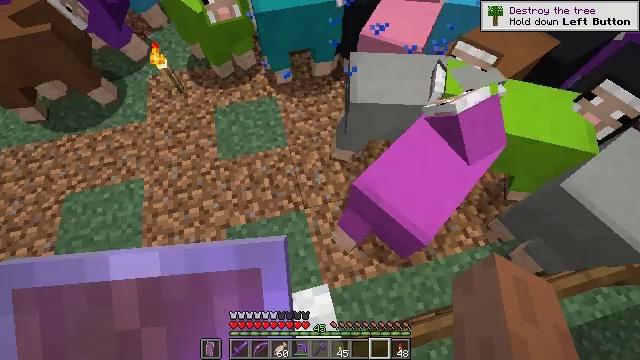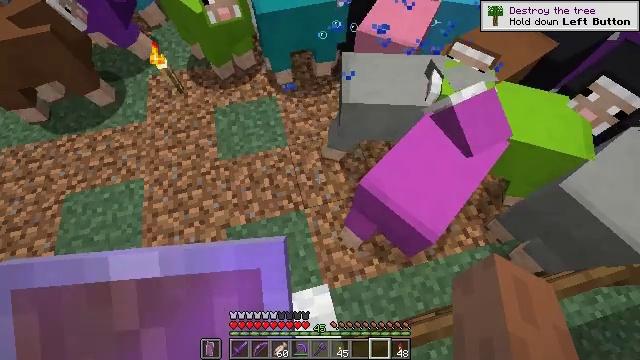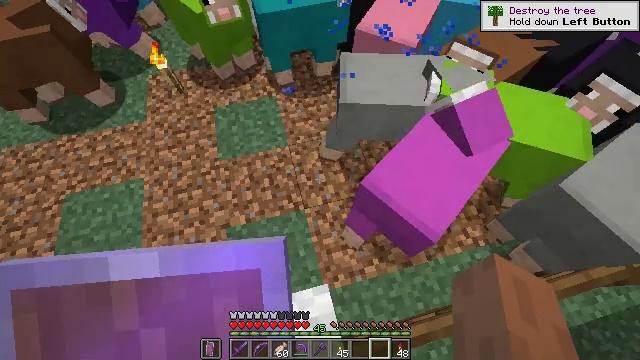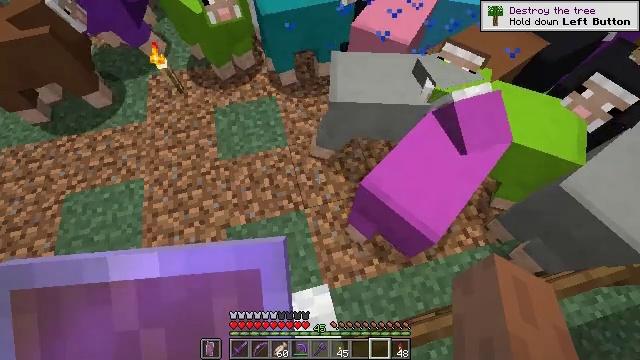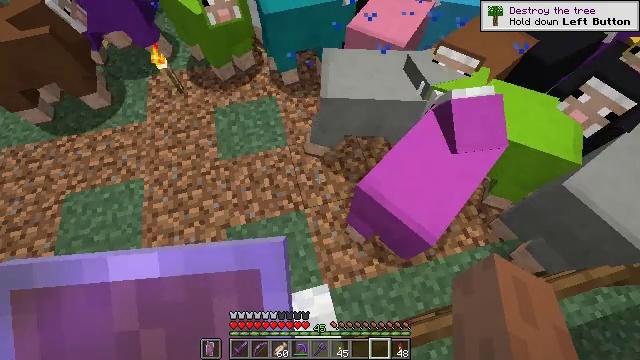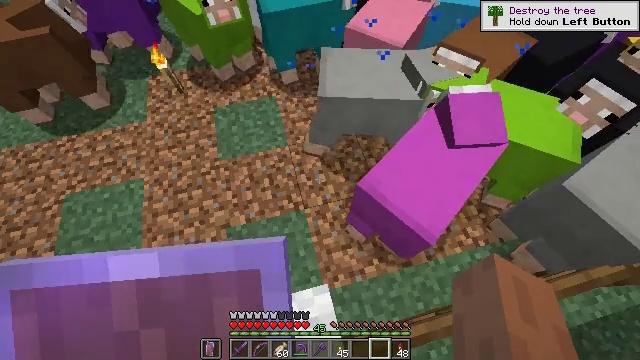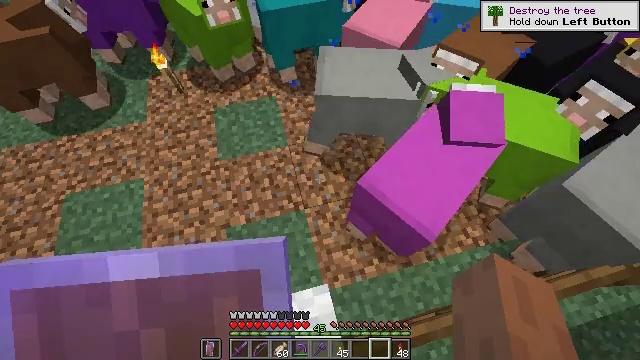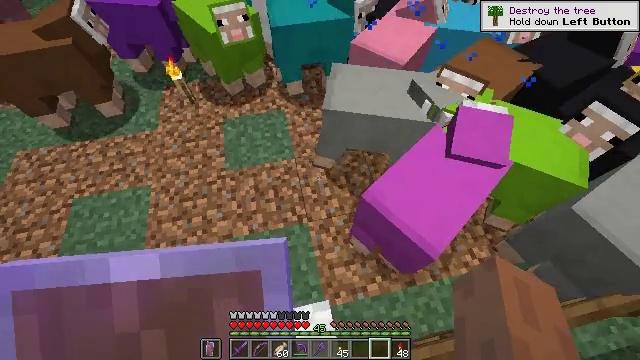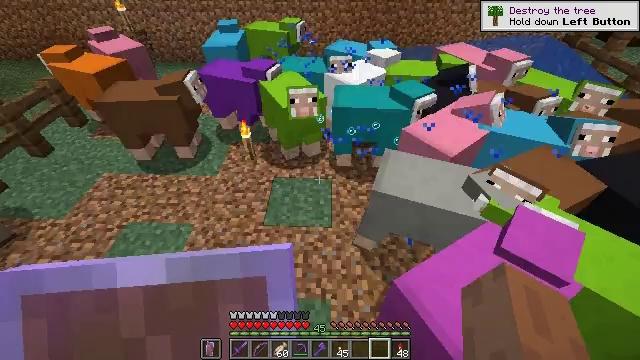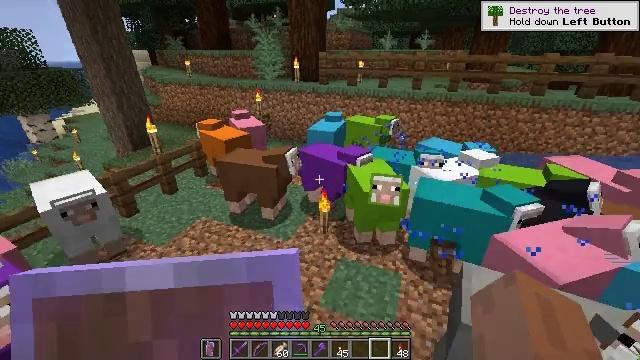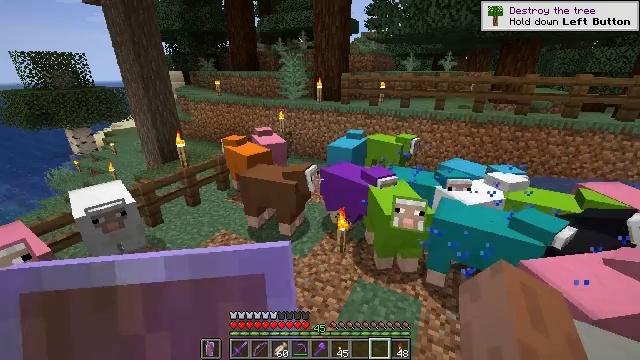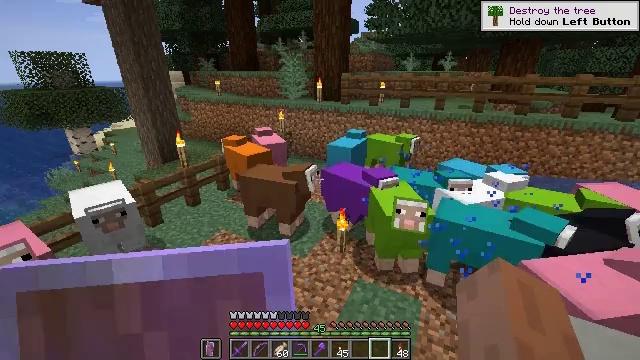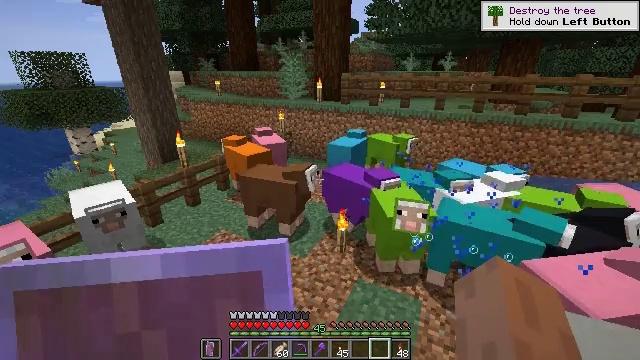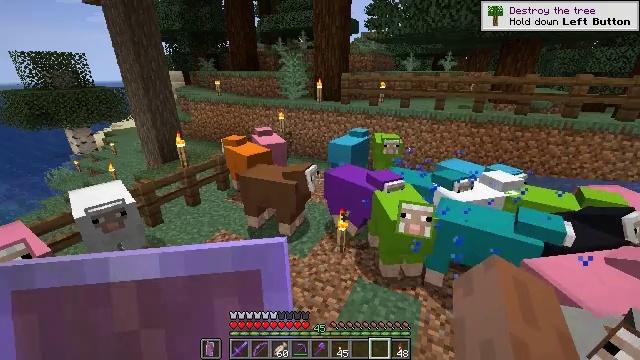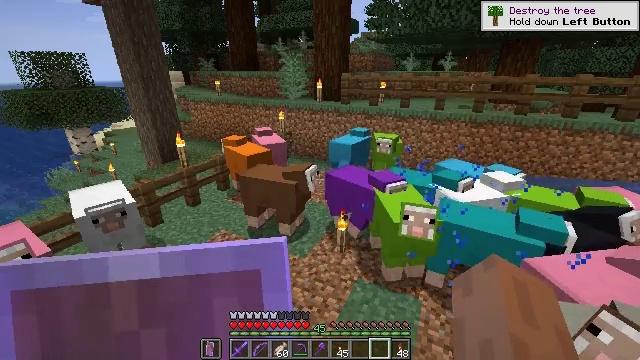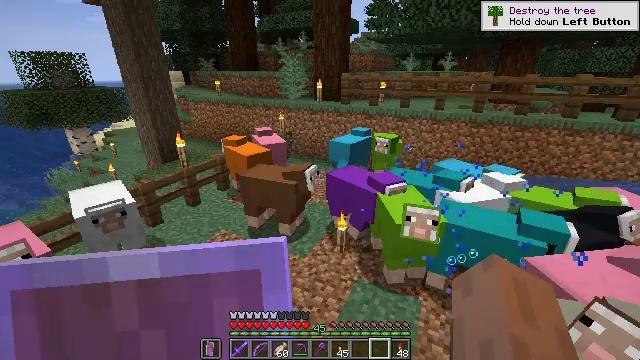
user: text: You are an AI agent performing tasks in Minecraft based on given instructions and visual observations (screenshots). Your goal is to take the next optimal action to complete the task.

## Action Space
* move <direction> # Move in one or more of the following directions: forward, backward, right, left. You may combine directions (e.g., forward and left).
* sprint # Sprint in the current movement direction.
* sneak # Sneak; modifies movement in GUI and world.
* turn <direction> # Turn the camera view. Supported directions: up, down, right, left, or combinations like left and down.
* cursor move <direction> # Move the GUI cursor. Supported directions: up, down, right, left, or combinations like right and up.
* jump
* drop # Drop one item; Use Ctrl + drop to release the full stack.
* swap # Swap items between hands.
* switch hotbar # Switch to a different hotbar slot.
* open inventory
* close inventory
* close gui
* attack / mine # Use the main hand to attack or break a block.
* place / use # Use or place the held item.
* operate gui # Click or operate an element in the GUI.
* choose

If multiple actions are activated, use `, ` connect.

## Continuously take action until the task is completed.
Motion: motion action
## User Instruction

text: Break the light blue shulker box to move it.
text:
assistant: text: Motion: no_op
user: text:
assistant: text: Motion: no_op
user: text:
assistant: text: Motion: no_op
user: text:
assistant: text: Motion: no_op
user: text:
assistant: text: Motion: no_op
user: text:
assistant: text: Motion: no_op
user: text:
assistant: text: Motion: turn left and up
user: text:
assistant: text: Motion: turn left and up
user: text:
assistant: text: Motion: turn left and up
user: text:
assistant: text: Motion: turn left and up
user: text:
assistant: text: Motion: no_op
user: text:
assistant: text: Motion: no_op
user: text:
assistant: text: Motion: no_op
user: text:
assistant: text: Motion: no_op
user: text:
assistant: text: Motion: no_op
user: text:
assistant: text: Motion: no_op
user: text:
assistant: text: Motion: no_op
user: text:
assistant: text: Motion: no_op
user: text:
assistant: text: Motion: no_op
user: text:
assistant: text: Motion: no_op
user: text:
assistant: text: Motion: no_op
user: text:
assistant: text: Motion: no_op
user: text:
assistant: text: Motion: no_op
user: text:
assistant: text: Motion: no_op
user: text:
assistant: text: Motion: no_op
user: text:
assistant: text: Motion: no_op
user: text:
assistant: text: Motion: no_op
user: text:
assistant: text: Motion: no_op
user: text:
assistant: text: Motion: no_op
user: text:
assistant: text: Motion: no_op